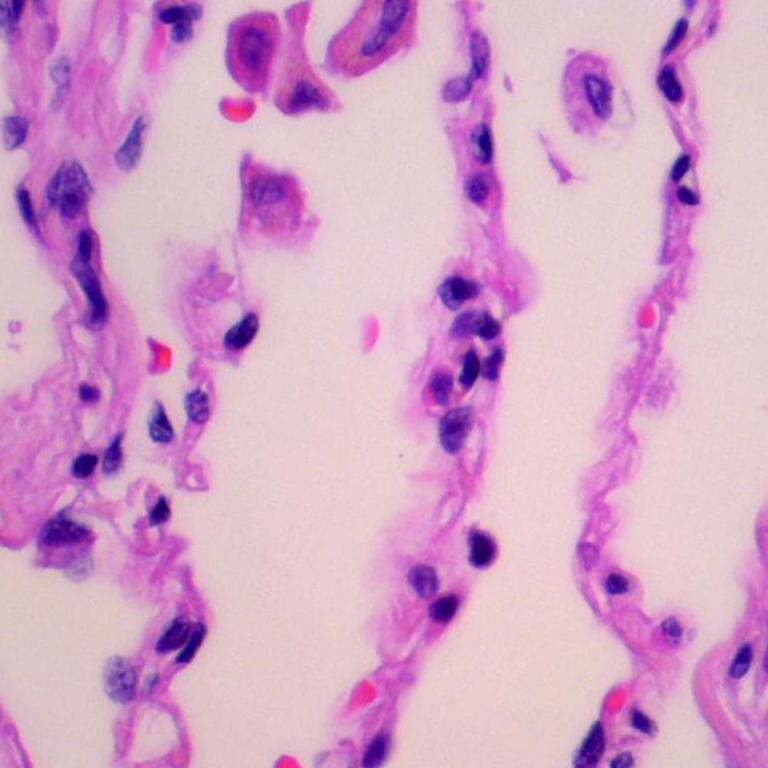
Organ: lung
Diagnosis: benign